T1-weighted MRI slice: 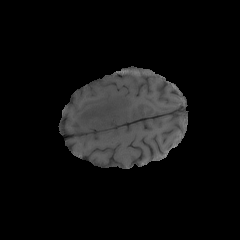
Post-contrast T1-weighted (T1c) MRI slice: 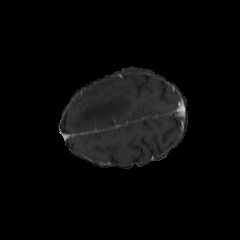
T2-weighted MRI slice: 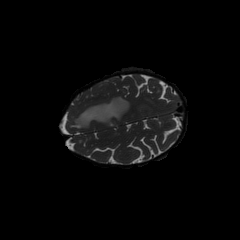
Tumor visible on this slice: yes